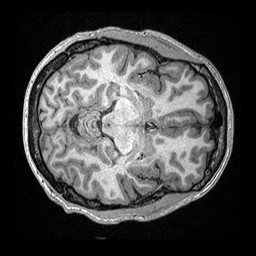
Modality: T1w
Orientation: axial
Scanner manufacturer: ge
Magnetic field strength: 3 T
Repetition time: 2.349 s
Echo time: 0.002968 s